Question: Here's a screenshot of the field I'm trying to update:

How do I update the URL field?
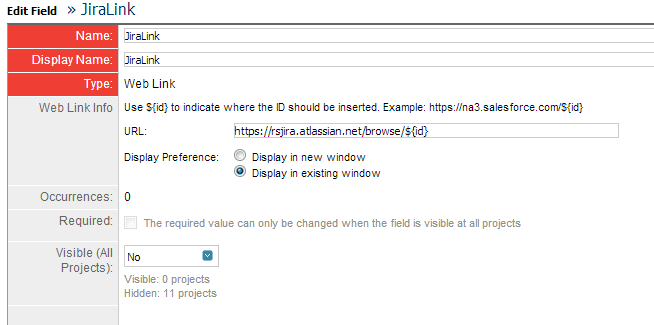
Answer: WebLink type fields consist of two parts: LinkID and DisplayString. In order to set a LinkID (which corresponds to the variable ${id} in your screenshot, a DisplayString needs also to be set to an empty string.
Here is a full code example that uses Rally .NET REST toolkit:
'''
using System;
using System.Collections.Generic;
using System.Collections;
using System.Linq;
using System.Text;
using Rally.RestApi;
using Rally.RestApi.Response;
namespace aRestApp_CollectionOfTasks
{
class Program
{
static void Main(string[] args)
{
//Initialize the REST API
RallyRestApi restApi;
restApi = new RallyRestApi("user@co.com", "secret", "https://rally1.rallydev.com", "v2.0");
//Set our Workspace and Project scopings
String workspaceRef = "/workspace/1111"; //please replace this OID with an OID of your workspace
String projectRef = "/project/2222"; //please replace this OID with an OID of your project
bool projectScopingUp = false;
bool projectScopingDown = true;
Request storyRequest = new Request("Defect");
storyRequest.Workspace = workspaceRef;
storyRequest.Project = projectRef;
storyRequest.ProjectScopeUp = projectScopingUp;
storyRequest.ProjectScopeDown = projectScopingDown;
storyRequest.Fetch = new List<string>()
{
"Name",
"_ref",
"c_JiraLink"
};
storyRequest.Query = new Query("FormattedID", Query.Operator.Equals, "DE170");
QueryResult queryStoryResults = restApi.Query(storyRequest);
foreach (var s in queryStoryResults.Results)
{
Console.WriteLine(" Name: " + s["Name"] + " JiraLink's DisplayString: " + s["c_JiraLink"]["DisplayString"] + " JiraLink's LinkID: " + s["c_JiraLink"]["LinkID"]);
DynamicJsonObject toUpdate = new DynamicJsonObject();
DynamicJsonObject myLink = new DynamicJsonObject();
myLink["LinkID"] = "NM-3";
myLink["DisplayString"] = "";
toUpdate["c_JiraLink"] = myLink;
OperationResult updateResult = restApi.Update(s["_ref"], toUpdate);
}
}
}
}
'''
Note that this is not different from a more general example of setting LinkID of a WebLink type of filed using a browser's REST client.
Method: POST
URL:
'https://rally1.rallydev.com/slm/webservice/v2.0/defect/<PHONE>?key=abc123...'
Request Body:
'''
{
"defect":
{
"c_JiraLink":{
"DisplayString":"",
"LinkID":"NM-2"
}
}
}
'''